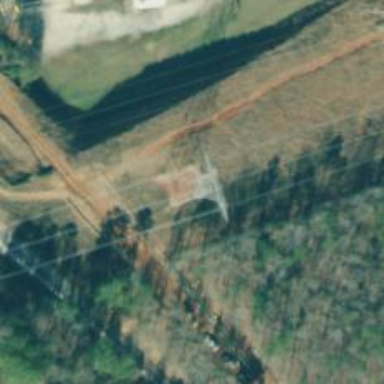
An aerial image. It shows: Lattice structure tower.